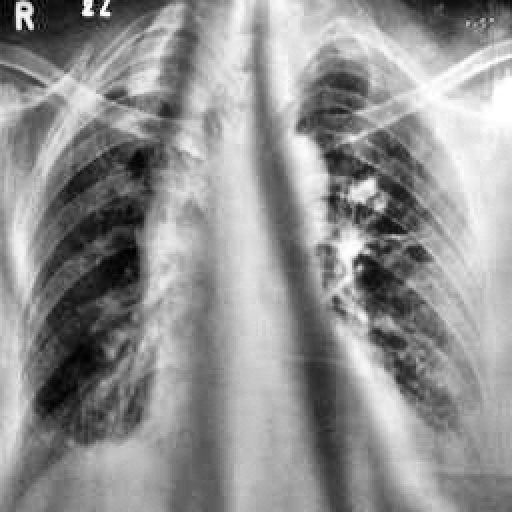
Finding: TUBERCULOSIS